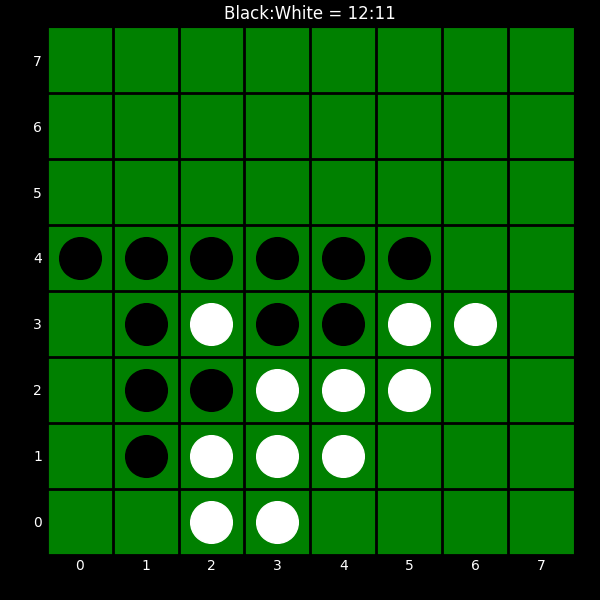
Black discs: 12
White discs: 11